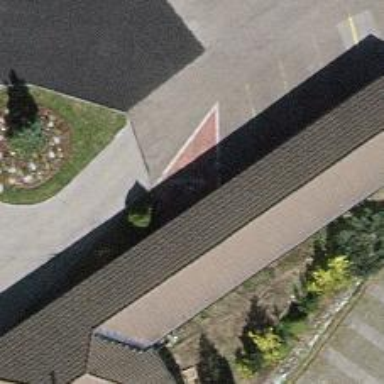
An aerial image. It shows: Charging station.